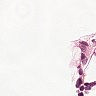
Metastatic tissue present: yes